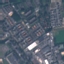
Land use / land cover: Industrial